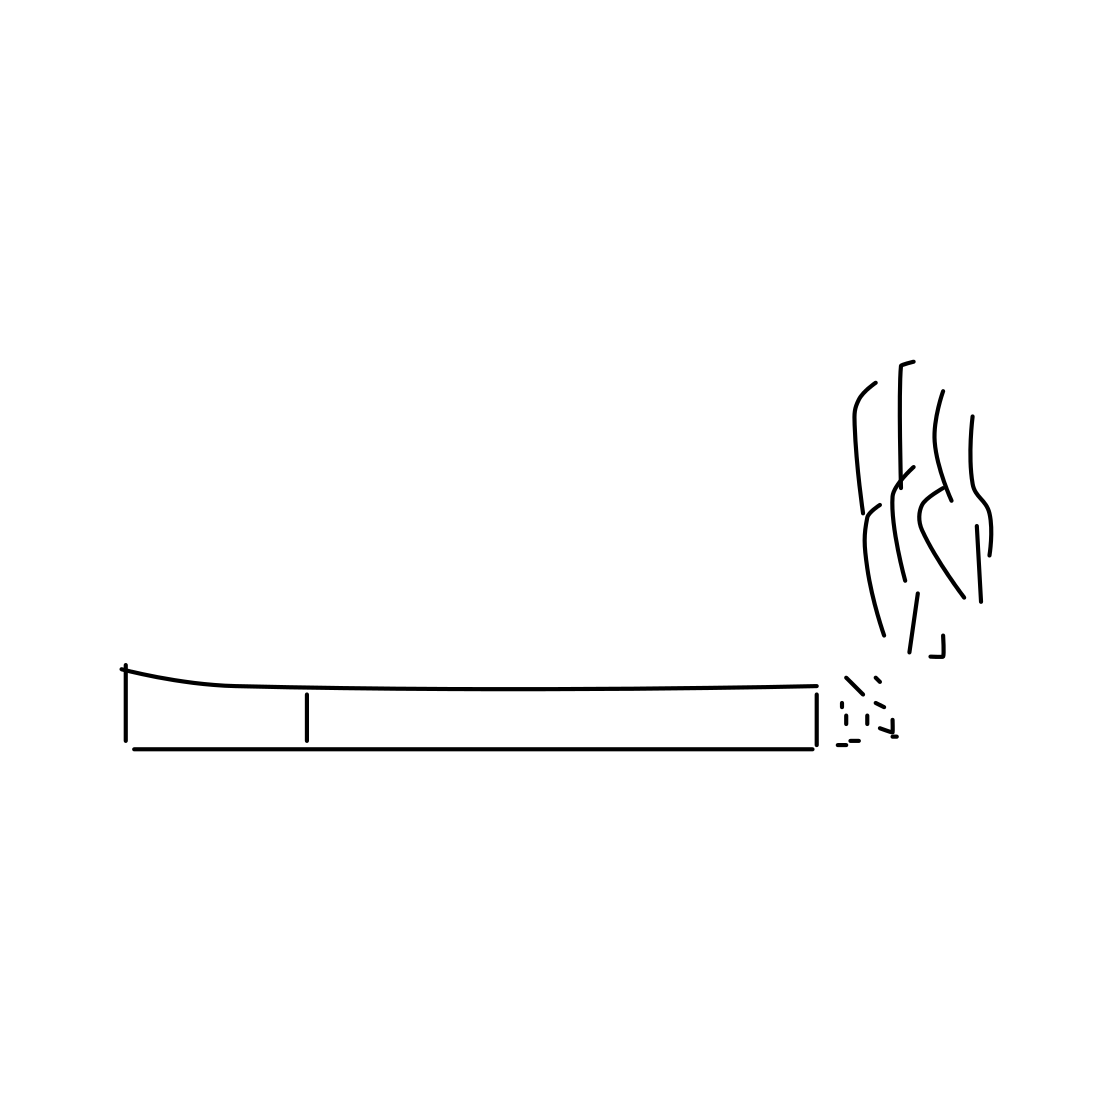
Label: cigarette